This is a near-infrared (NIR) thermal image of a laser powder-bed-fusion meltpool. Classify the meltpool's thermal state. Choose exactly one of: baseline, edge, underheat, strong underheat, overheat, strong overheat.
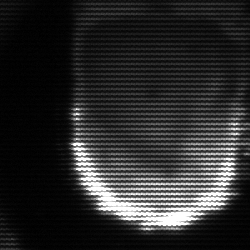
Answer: baseline